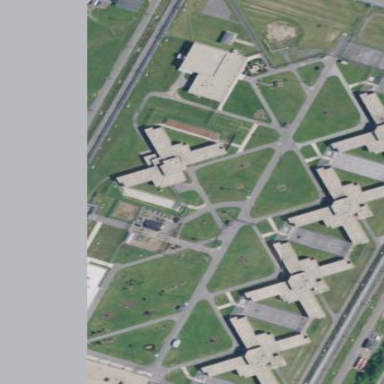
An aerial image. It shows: Prison.